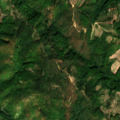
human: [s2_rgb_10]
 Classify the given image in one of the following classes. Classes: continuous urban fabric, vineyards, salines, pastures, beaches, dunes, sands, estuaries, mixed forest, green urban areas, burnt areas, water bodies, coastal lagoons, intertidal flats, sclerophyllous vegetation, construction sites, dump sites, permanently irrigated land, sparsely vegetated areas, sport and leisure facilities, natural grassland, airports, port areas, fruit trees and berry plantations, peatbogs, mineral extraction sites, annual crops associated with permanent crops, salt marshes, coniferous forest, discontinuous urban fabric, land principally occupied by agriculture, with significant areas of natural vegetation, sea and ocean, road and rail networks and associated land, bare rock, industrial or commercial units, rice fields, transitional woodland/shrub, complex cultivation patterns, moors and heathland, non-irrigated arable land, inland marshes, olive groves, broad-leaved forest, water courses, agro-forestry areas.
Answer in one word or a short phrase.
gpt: complex cultivation patterns, land principally occupied by agriculture, with significant areas of natural vegetation, broad-leaved forest